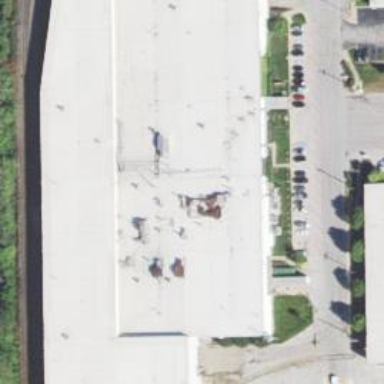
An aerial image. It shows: Industrial building.